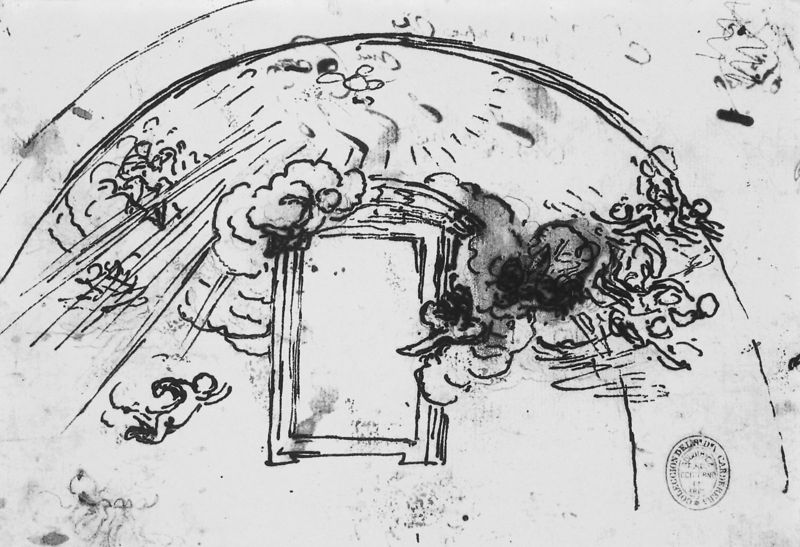
Titel: Vorzeichnung für die Wölbung der Cappella Cornaro
Künstler: Giovanni Lorenzo Bernini
Institution: Madrid, Biblioteca Nacional
Schlagwörter: berg, feuer, himmel, kampf, weiß, wolken, menschen, fenster, grau, hell, schwarz, skizze, tür, zeichnung, erde, hügel, busch, qualm, sonne, decke, höhle, kinder, engel, papier, bogen, grafik, grube, rundbogen, schlacht, arches, window, karikatur, black, windows, detail, holzrahmen, striche, tor, tusche, explosion, strahlen, druck, bleistift, stempel, entwurf, stift, tinte, schein, smoke, jesus, angel, drawing, putten, line, leonardo, schacht, stamp, chaos, doodle, stress, wewiß, abstraktes, scach